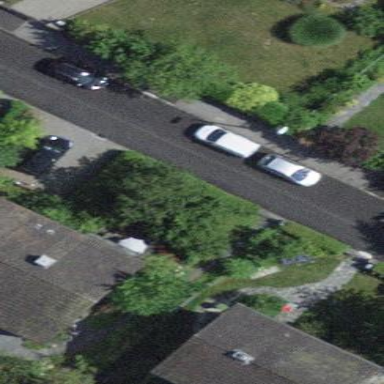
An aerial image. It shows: Parking lane for vehicles.